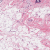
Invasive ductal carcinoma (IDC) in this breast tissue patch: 0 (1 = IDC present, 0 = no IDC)